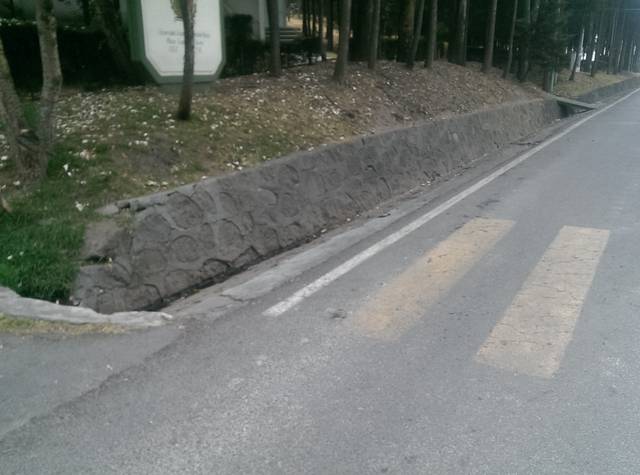
Region: Mexico
Coordinates: 19.287, -99.678